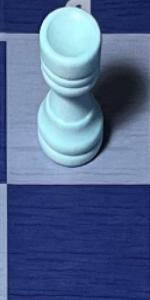
Label: Empty